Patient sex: M
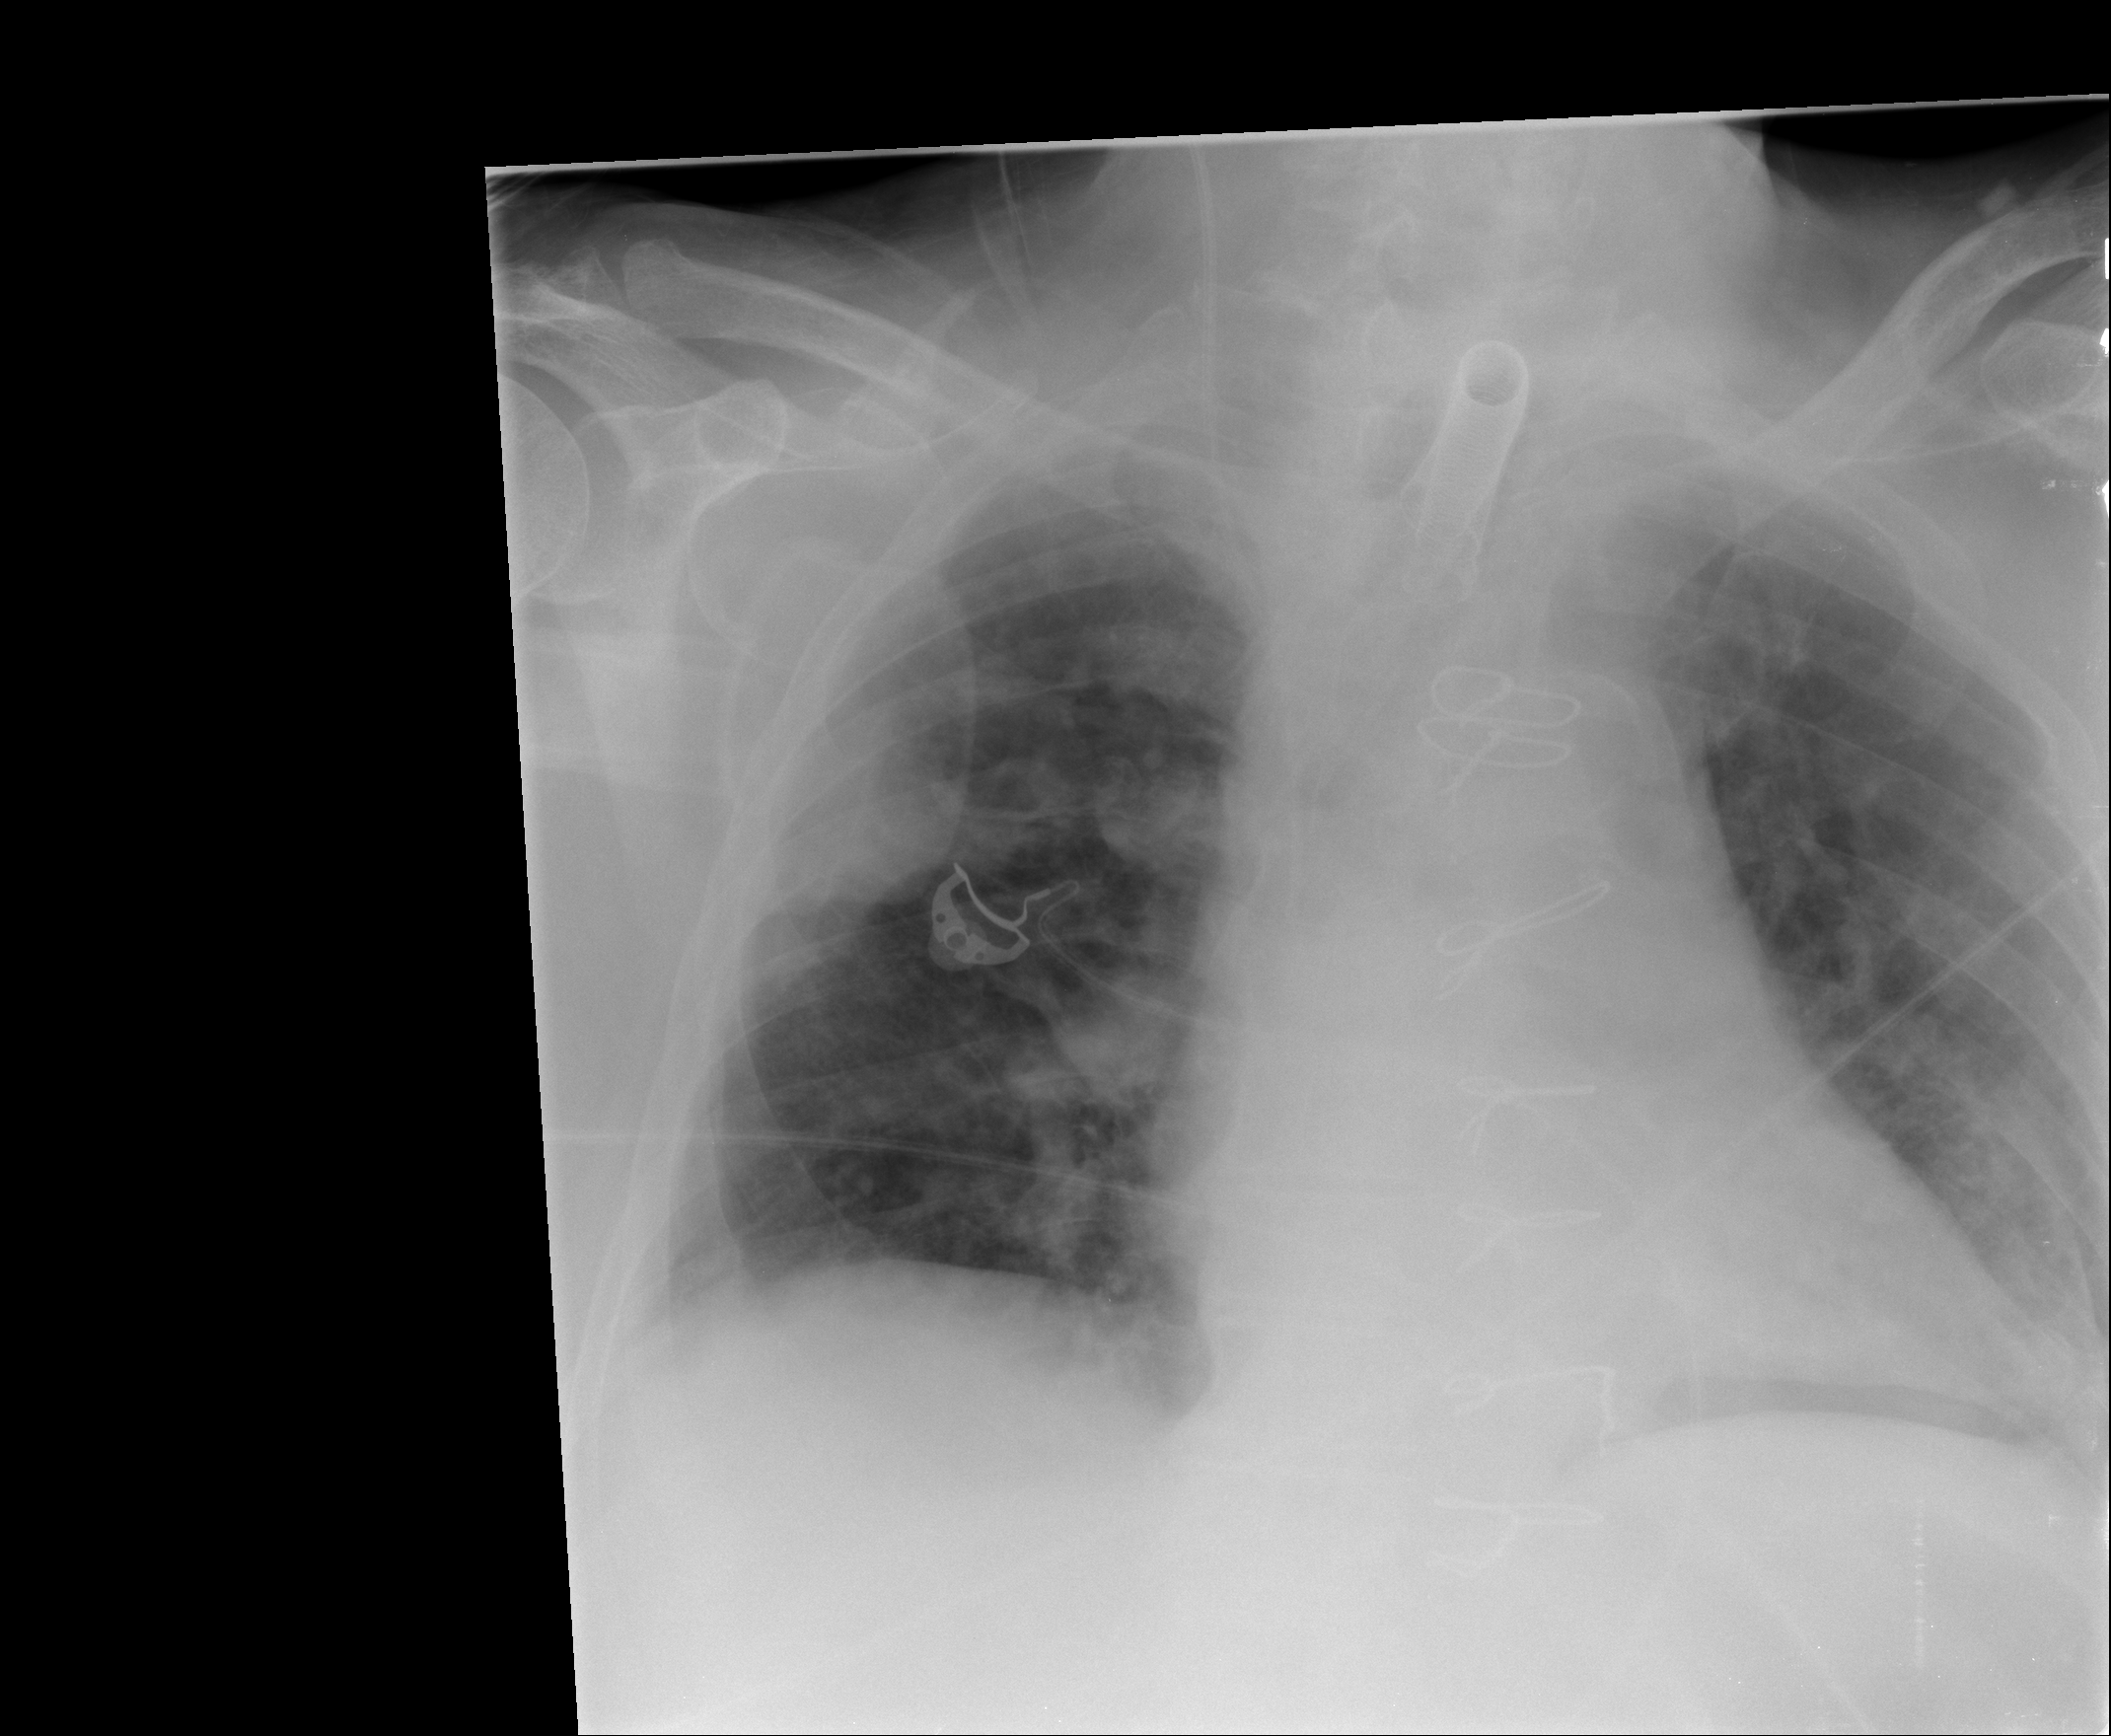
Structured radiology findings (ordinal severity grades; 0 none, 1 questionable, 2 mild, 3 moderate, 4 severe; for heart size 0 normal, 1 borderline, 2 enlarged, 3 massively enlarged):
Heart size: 2
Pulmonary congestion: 0
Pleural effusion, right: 0
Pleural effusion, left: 2
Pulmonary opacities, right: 3
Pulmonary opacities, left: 2
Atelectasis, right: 2
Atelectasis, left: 2